Aerial crown-view tile of a tropical tree (Barro Colorado Island, Panama), acquired 20250915:
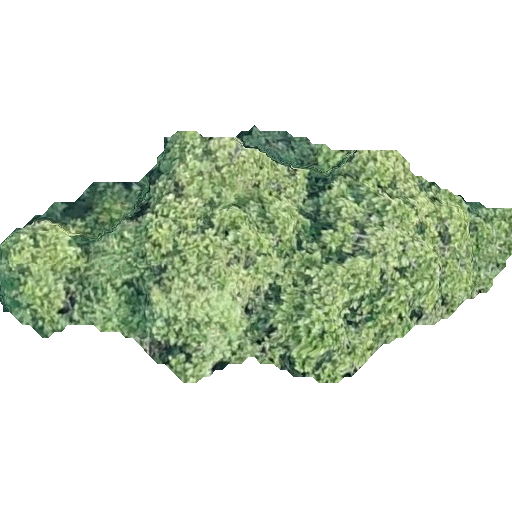
Species: Anacardium excelsum
GBIF accepted scientific name: Anacardium excelsum
Crown area: 127.965 m²